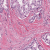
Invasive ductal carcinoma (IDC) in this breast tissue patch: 1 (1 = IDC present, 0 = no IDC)